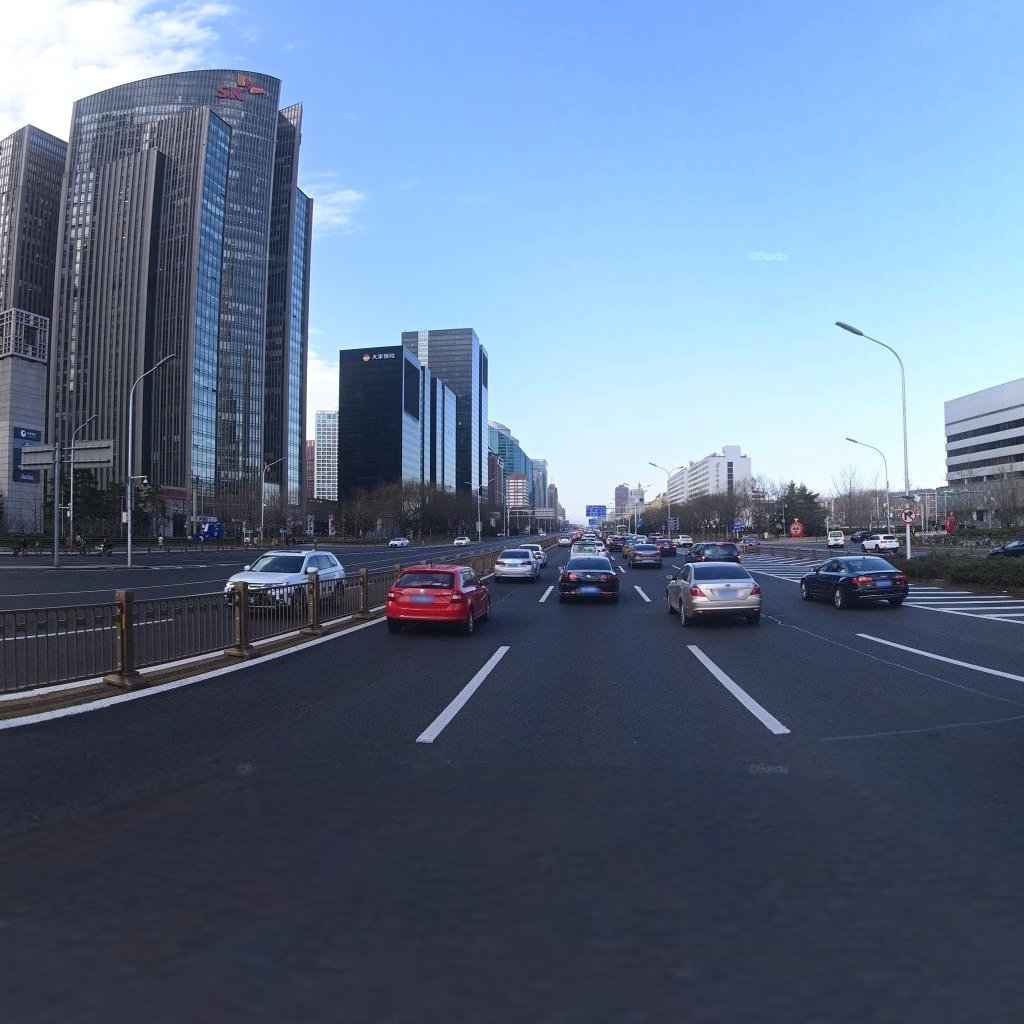
Region: Chaoyang
Road damage annotations: longitudinal patch, transverse patch, transverse patch, longitudinal patch